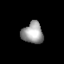
Tissue: lung
Cell type: Epithelial cells
Senescence score: 0.2188
Nuclear area (px): 439
Mean DAPI intensity: 157.67